Interaction volume radius: 5 \u00c5
Interaction volume height: 40 \u00c5
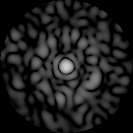
Disorder parameter: 0.8483